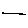
Label: line